Question: Count the number of objects in the diagram.
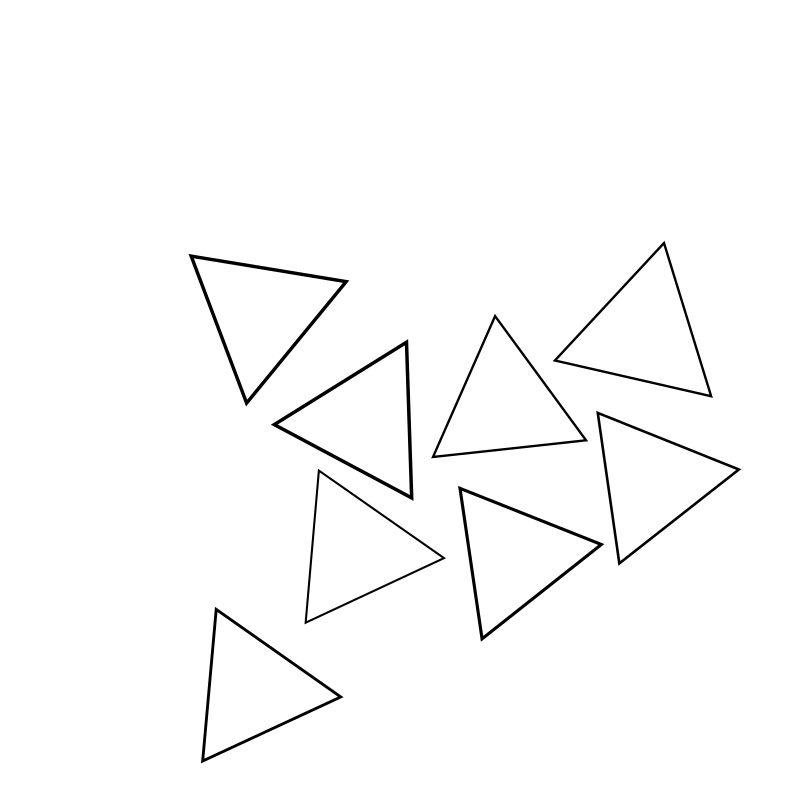
Answer: 8